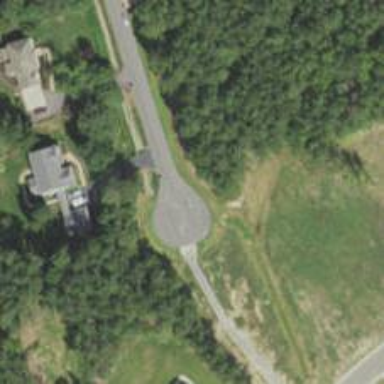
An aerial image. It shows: Turning circle on the road.